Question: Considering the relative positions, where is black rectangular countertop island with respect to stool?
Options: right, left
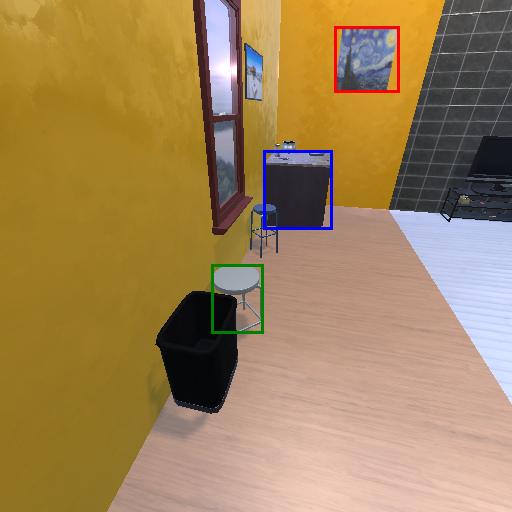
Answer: right